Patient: sex F, age 82
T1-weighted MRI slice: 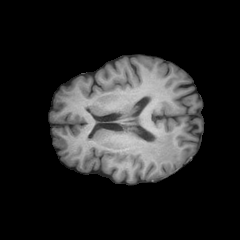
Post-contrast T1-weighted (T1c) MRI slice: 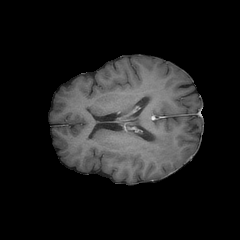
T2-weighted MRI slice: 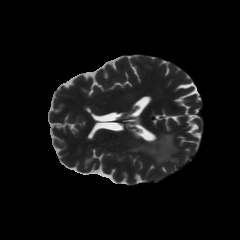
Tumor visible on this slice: yes
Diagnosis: Glioblastoma, IDH-wildtype
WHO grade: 4